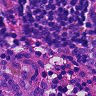
Metastatic tissue present: no